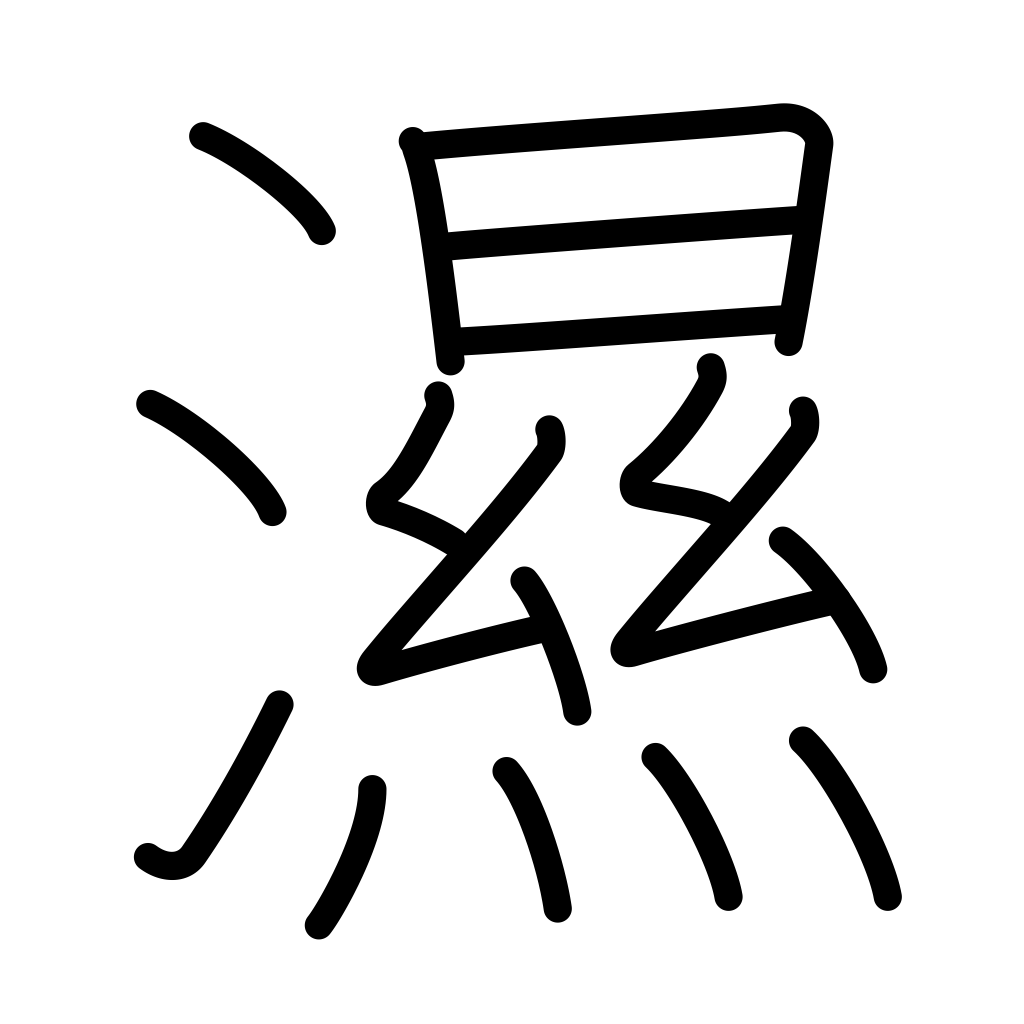
Meaning: wet, moist, humid, damp, an illness